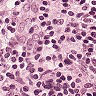
Metastatic tissue present: yes